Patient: sex F, age 68
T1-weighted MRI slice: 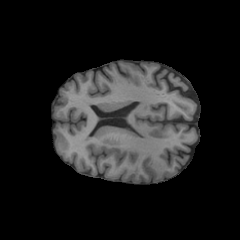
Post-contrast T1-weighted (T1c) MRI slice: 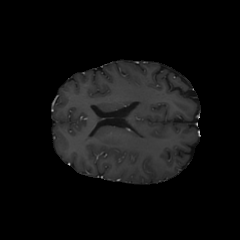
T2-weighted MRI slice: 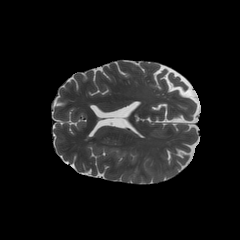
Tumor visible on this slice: yes
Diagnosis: Glioblastoma, IDH-wildtype
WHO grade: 4